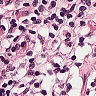
Metastatic tissue present: no